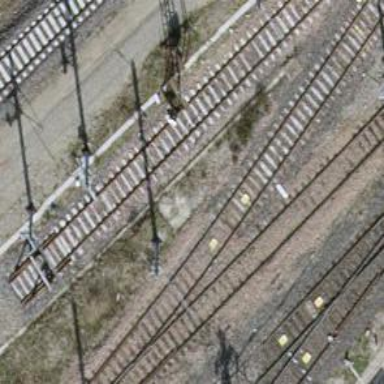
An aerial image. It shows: Railway yard with electrified contact lines.